Question: I have database that shows like this:

'''
<table class="table table-bordered table-striped" id="datatable-default">
<thead>
<tr>
<th>Semester</th>
<th>Kode MTK</th>
<th>Nama Mata Kuliah</th>
<th>Status TM</th>
<th>Kode Bahan Ajar</th>
</tr>
</thead>
@if(!empty($caripaketsemester))
<tbody>
@foreach($caripaketsemester as $key => $row)
<tr class="gradeX">
<td><center><?php echo $row->semester ?></center></td>
<td><center><?php echo $row->kode_mtk ?></center></td>
<td><center><?php echo $row->nama_mtk ?></center></td>
<td><center><?php echo $row->status_tm ?></center></td>
<td><center><?php echo $row->kode_bahan_ajar ?></center></td>
</tr>
@endforeach
</tbody>
@else
<tbody>
<tr class="gradeX">
<td><center>&nbsp;</center></td>
<td><center>&nbsp;</center></td>
<td><center>&nbsp;</center></td>
<td><center>&nbsp;</center></td>
<td><center>&nbsp;</center></td>
</tr>
</tbody>
@endif
</table>
'''
Question: I want to make table that groups by "semester". How do I do that?
I want to be like this:
> Semester 6: Kode MTK | Nama Mata Kuliah | Status TM | Kode Bahan Ajar
Semester 8: Kode MTK | Nama Mata Kuliah | Status TM | Kode Bahan Ajar
*one table per semester
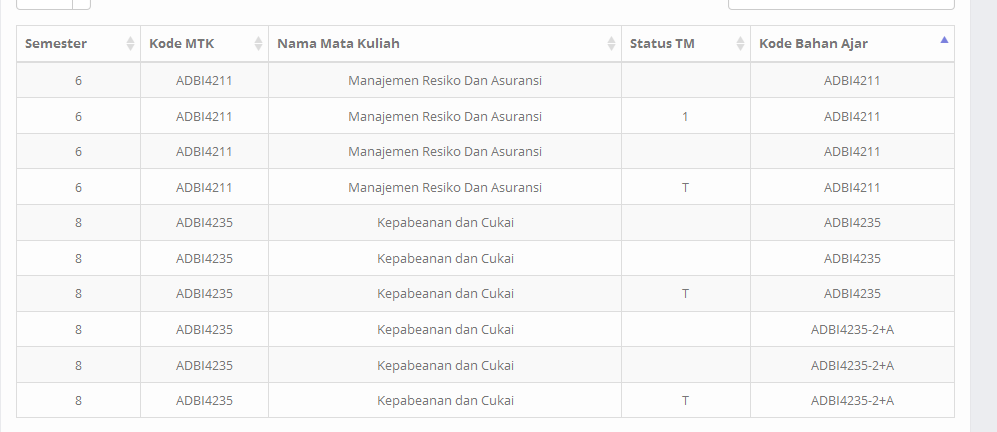
Answer: It will be something along these lines...
You'll want to return your actual semesters from the DB instead of just an array of numbers. But you get the idea
'''
<?php $semesters = array("1","2","3","4","5","6","7","8","9");?>
@foreach($semesters as $s)
// Loop through semesters array and display a table for each
// Notice I give each table a unique ID. You wouldn't ba allowed to have database-default for all. As ID's must be unique
<table class="table table-bordered table-striped" id="semester-{{$s}}">
<thead>
<tr>
<th>Semester</th>
<th>Kode MTK</th>
<th>Nama Mata Kuliah</th>
<th>Status TM</th>
<th>Kode Bahan Ajar</th>
</tr>
</thead>
<tbody>
@if(!empty($caripakesemester))
// Loop through your data, and check semester value against $row->semester
// Display if matches
@foreach($caripakesemester as $key=>$row)
@if($row->semester == $s)
<tr class="gradeX">
<td><center>{{$row->semester}}</center></td>
<td><center>{{$row->kode_mtk}}</center></td>
<td><center>{{$row->nama_mtk}}</center></td>
<td><center>{{$row->status_tm}}</center></td>
<td><center>{{$row->kode_bahan_ajar}}</center></td>
</tr>
@endif
@endforeach
@else
<tr class="gradeX">
<td><center>&nbsp;</center></td>
<td><center>&nbsp;</center></td>
<td><center>&nbsp;</center></td>
<td><center>&nbsp;</center></td>
<td><center>&nbsp;</center></td>
</tr>
@endif
</tbody>
</table>
@endforeach
'''